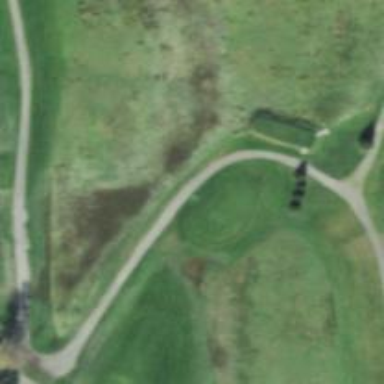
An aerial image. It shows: Golf tee.